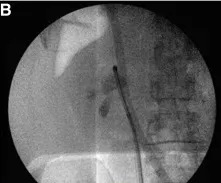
Lawson retrograde endoscopic-assisted access. (B, C) Identifying posterior upper pole calix.
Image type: radiology (x_ray)